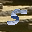
Label: 5